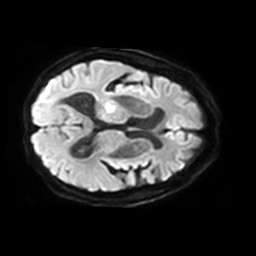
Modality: TRACE
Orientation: axial
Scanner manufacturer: philips
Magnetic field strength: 3 T
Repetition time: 3.71 s
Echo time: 0.059 s